Question: I have a console based java project in eclipse.
I pass in 2 arguments during runtime - customer id and environment
'''
Eg: 21 DEV
'''

I want to run the project simultaneously for 3 different customers at the same time.
Can this be done? and How?
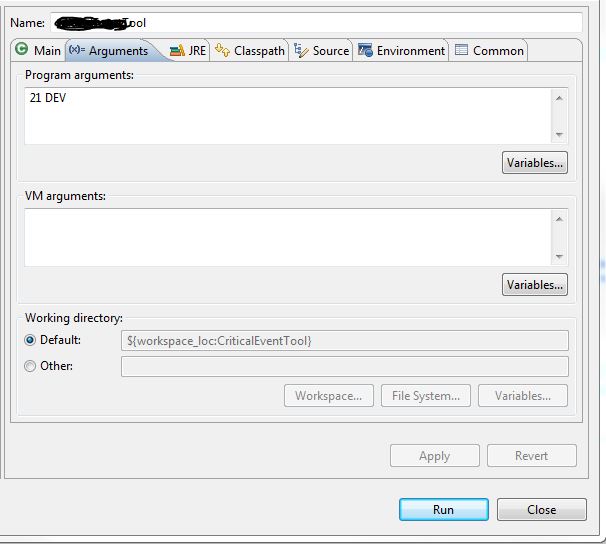
Answer: Sure. All you need to do is to set up three different Run Configurations in Eclipse, with different arguments. The "Duplicate" button is good for doing this.
Then you can start them all from the "run" menu (the one with the green and white "triangle inside circle" icon), one after the other.
You can probably start them faster using this technique, than by using three different Eclipse instances or three separate command prompt windows.